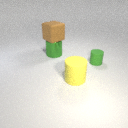
large brown rubber cube above large green metal cylinder